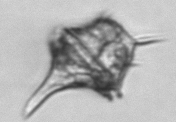
Label: Amylax